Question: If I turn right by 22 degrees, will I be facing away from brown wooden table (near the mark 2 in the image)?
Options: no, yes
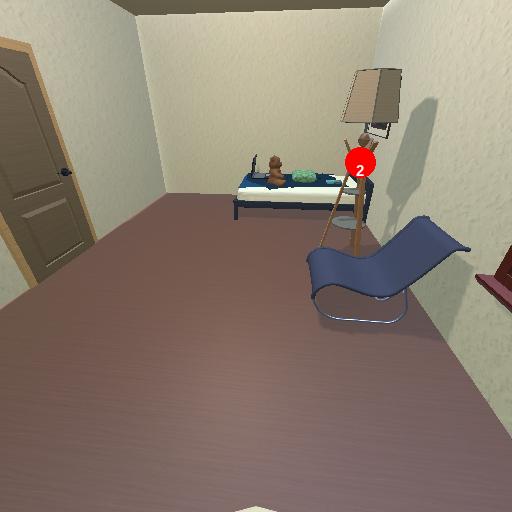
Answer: no